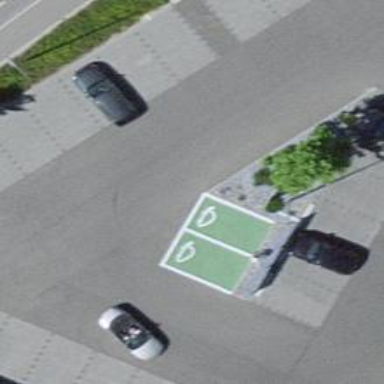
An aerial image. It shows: Charging station.